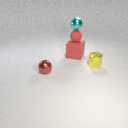
small red rubber sphere above large red rubber cube